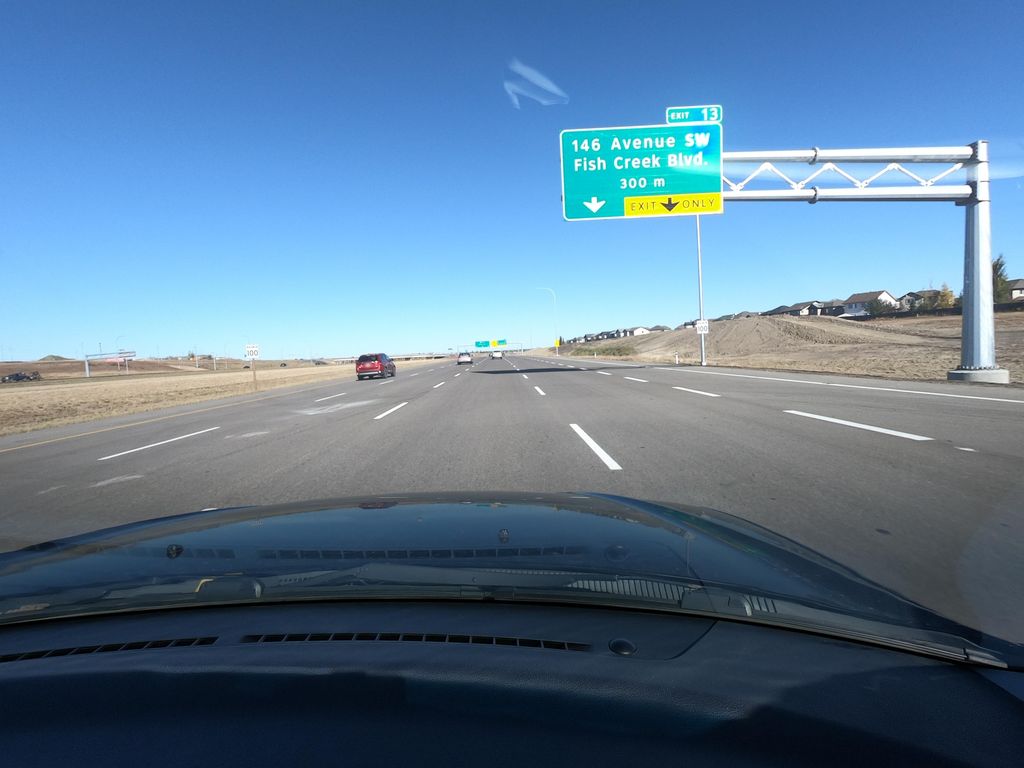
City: calgary